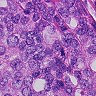
Metastatic tissue present: yes